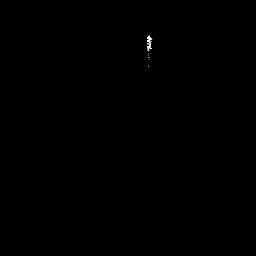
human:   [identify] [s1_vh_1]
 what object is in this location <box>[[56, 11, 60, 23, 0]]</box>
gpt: <ref>1 small ship at the top</ref>